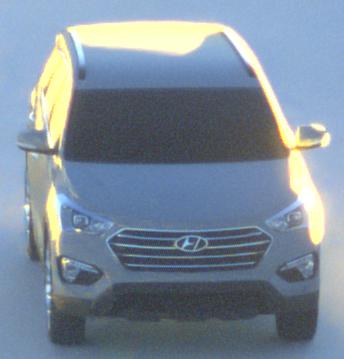
Make: Hyundai
Model: Santa Fe 2.4 GDI
Detailed model: Santa Fe (DM)
Model produced from: 2017/08
Model produced until: 2018/01
Doors: 5
Color: gray
Road condition: dry road
Daytime: sunrise or sunset
Contrast: high contrast